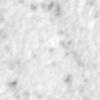
Label: no_change